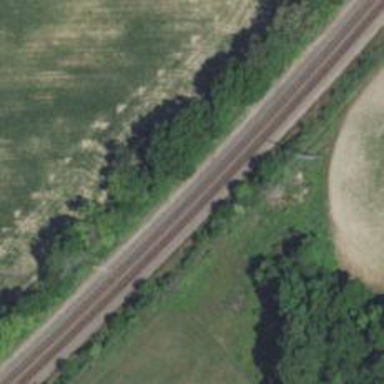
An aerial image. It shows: Railway track.